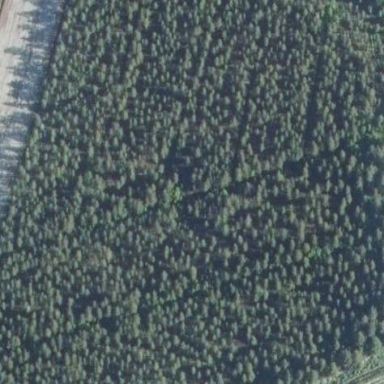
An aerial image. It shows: Forest area.